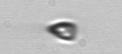
Label: Pyramimonas